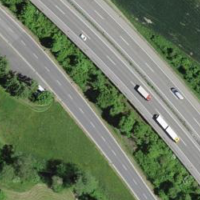
EUNIS habitat code: 57
Species observed at this site:
Milvus milvus